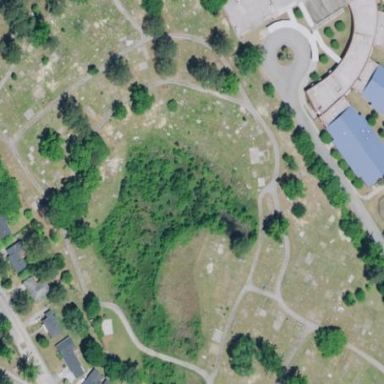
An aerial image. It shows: Cemetery or graveyard.